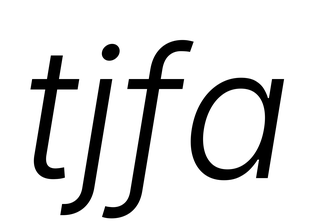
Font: Inter-Italic_Light_Italic